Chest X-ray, PA view. Patient: 23 years old, sex M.
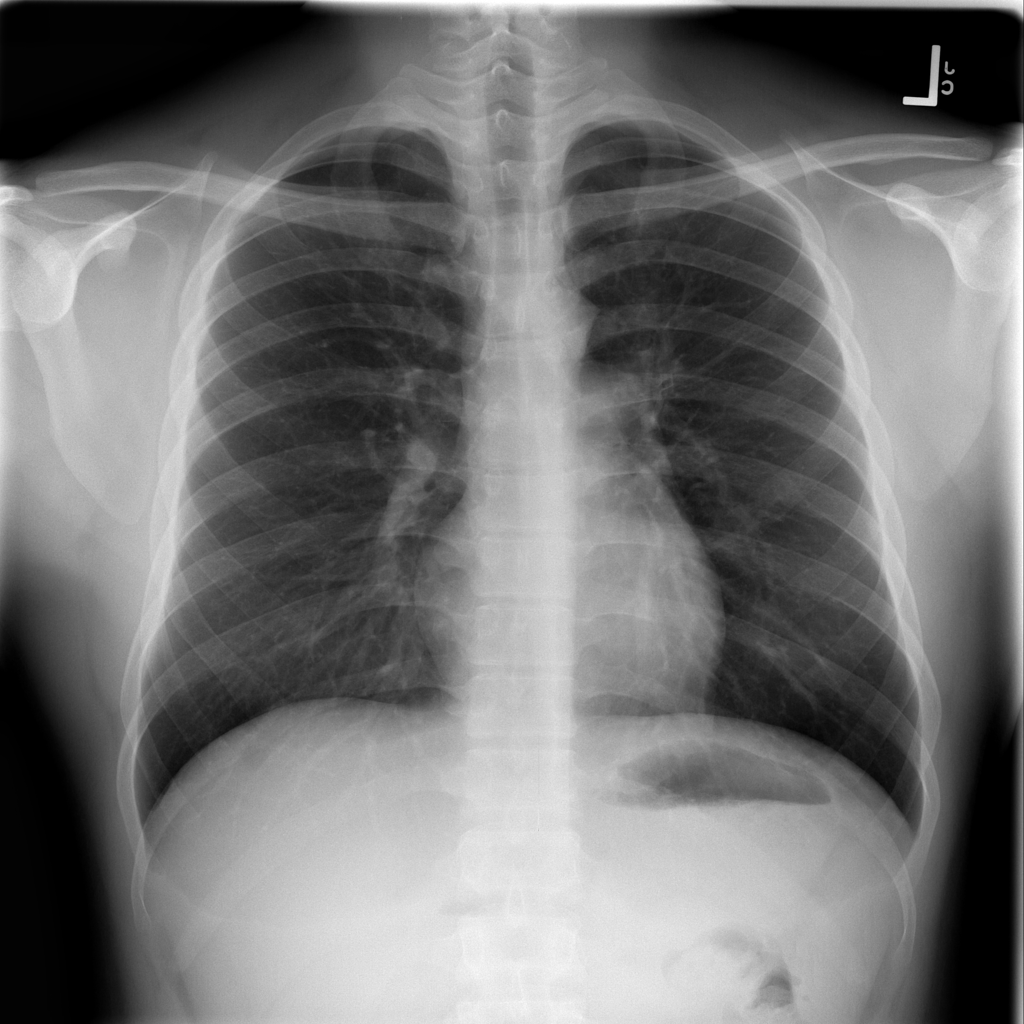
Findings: No Finding